Aerial crown-view tile of a tropical tree (Barro Colorado Island, Panama), acquired 20240611:
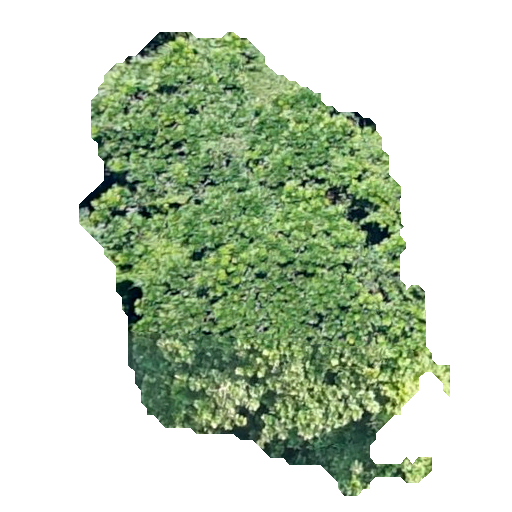
Species: Anacardium excelsum
GBIF accepted scientific name: Anacardium excelsum
Crown area: 173.117 m²